Interaction volume radius: 5 \u00c5
Interaction volume height: 35 \u00c5
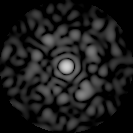
Disorder parameter: 0.8441